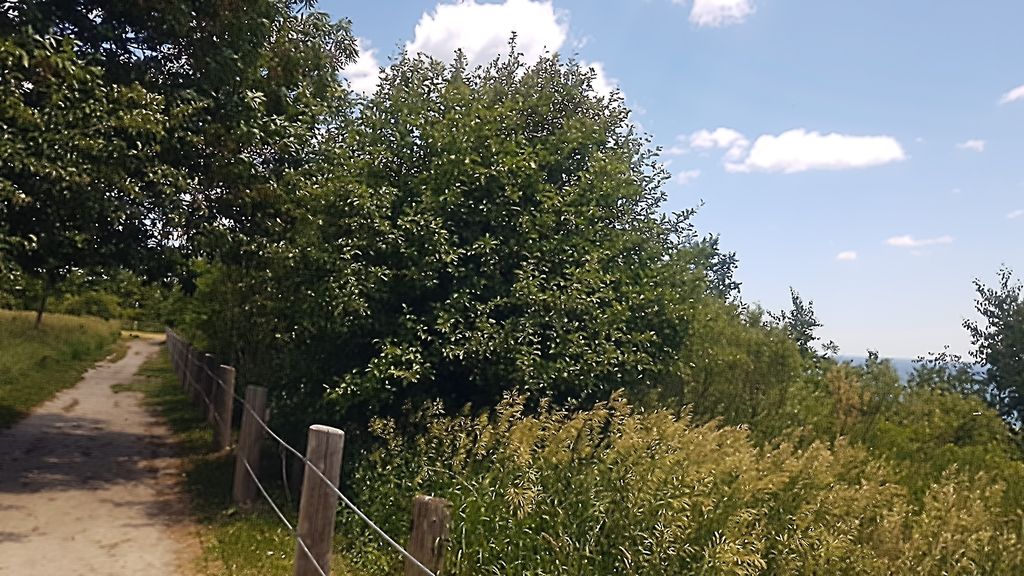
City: toronto